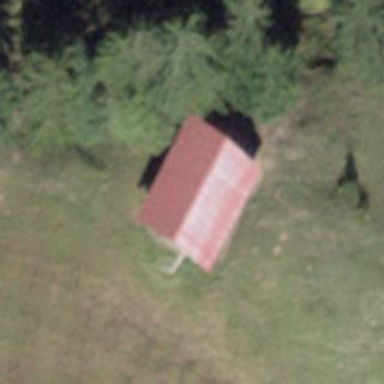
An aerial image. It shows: Farm auxiliary building.